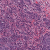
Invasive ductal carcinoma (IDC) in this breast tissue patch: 1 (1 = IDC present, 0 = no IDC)